Interaction volume radius: 5 \u00c5
Interaction volume height: 20 \u00c5
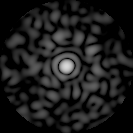
Disorder parameter: 0.7931